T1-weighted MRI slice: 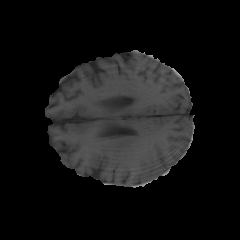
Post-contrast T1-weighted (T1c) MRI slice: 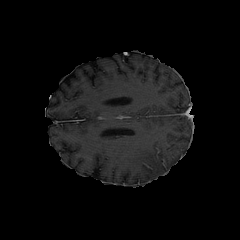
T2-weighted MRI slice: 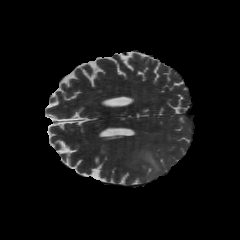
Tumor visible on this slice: yes